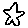
Label: star